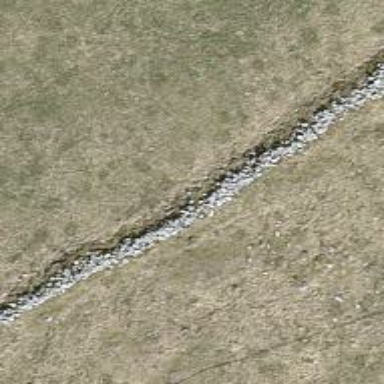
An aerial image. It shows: Dry stone wall barrier.